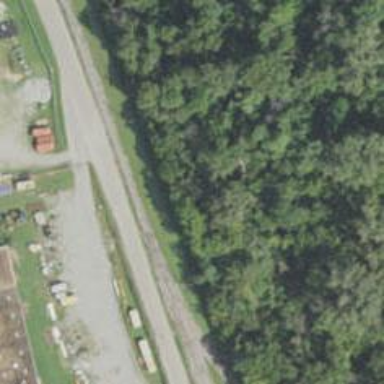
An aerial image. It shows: Disused railway spur service.